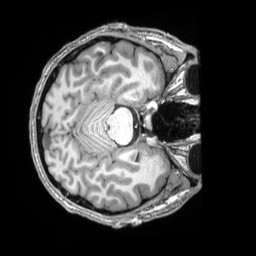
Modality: T1w
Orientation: axial
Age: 30
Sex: male
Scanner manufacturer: siemens
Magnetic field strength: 3 T
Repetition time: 2.5 s
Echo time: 0.00343 s